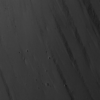
Label: not_dusty